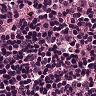
Metastatic tissue present: no